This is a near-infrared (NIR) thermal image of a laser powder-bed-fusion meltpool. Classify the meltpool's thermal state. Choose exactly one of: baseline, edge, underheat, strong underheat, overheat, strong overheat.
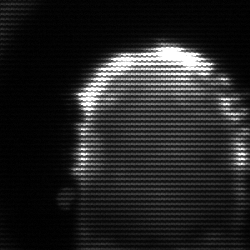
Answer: baseline